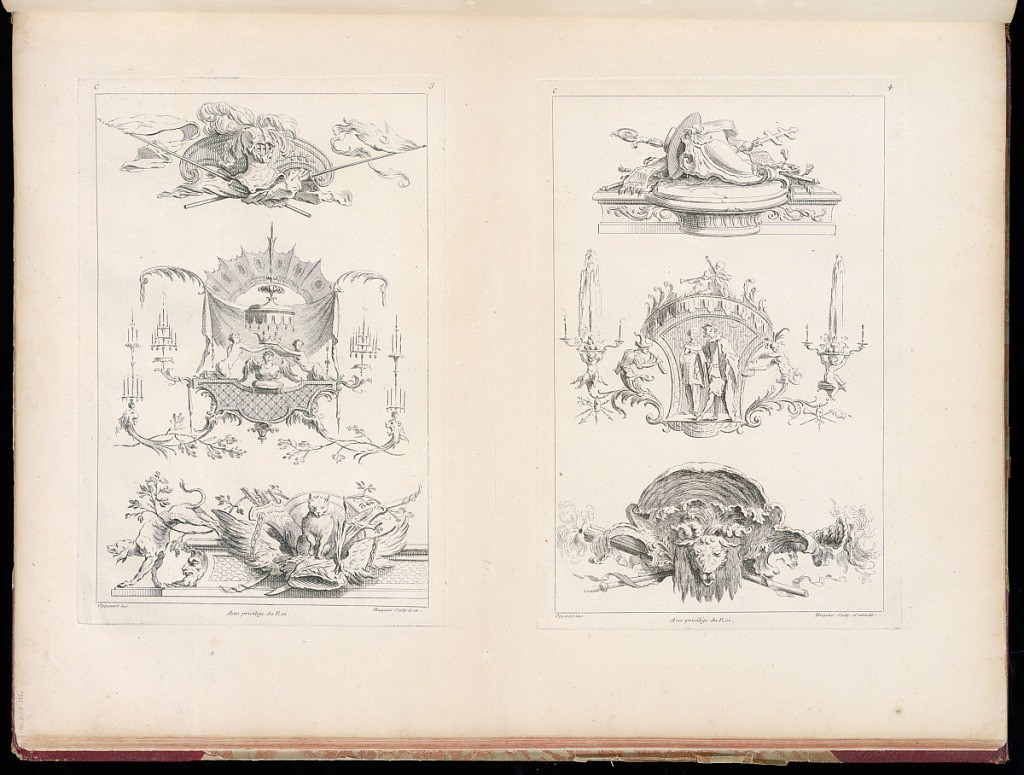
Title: Designs for Friezes or Panels
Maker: Gilles-Marie Oppenord, French, 1672–1742
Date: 1749-1761
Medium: Etching and engraving on laid paper
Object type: Bound print
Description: Page printed with two plates, each with three designs for friezes or panels. The plate on the left features, from top to bottom: a plumed helmet with crossed flags; a grotesque with anguipeds crowning a winged bust under a baldachin; and a cat perched on a winged platform with quiver and bow, and a dog slinking off to the side. The right plate features, from top to bottom: a platform with trophy; a grotesque with Commedia dell'arte figures; and a cartouche with ram head. Both plates are signed and numbered.